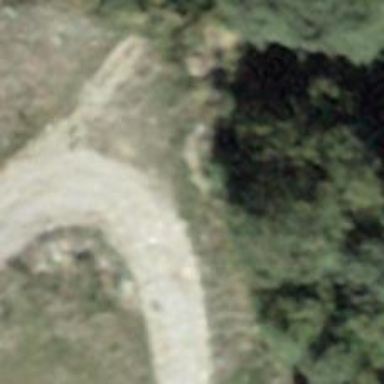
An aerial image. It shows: Compacted track road with grade3 tracktype.